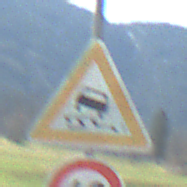
Verkehrszeichen: SchleuderOderRutschgefahr
Zusatzzeichen unten: Geschwindigkeit40
Umgebung: Outdoor, Nature
Tageszeit: MorningAfternoon
Wetter: PartlyCloudy
Licht: Natural
Jahreszeit: NotSpecified
Kontrast: HighContrast